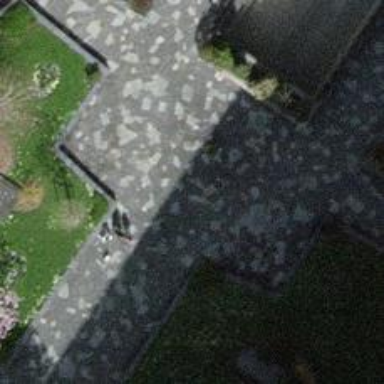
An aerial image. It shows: Footway made of paving stones.